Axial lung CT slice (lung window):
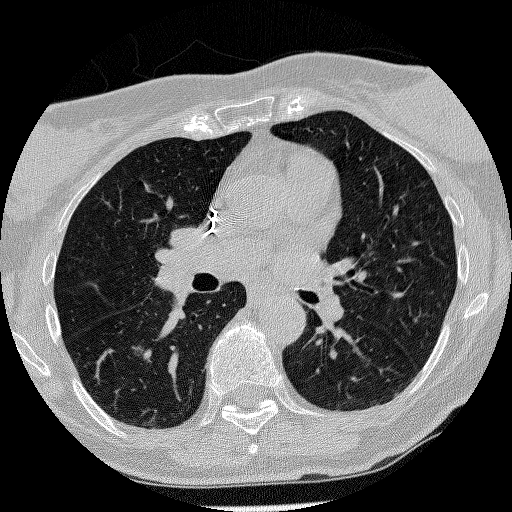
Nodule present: yes
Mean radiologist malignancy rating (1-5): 3.5